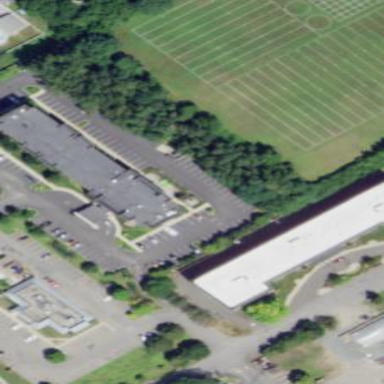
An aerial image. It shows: Paved parking area.